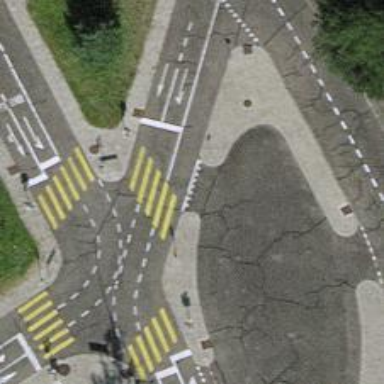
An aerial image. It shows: Uncontrolled footway crossing with markings.